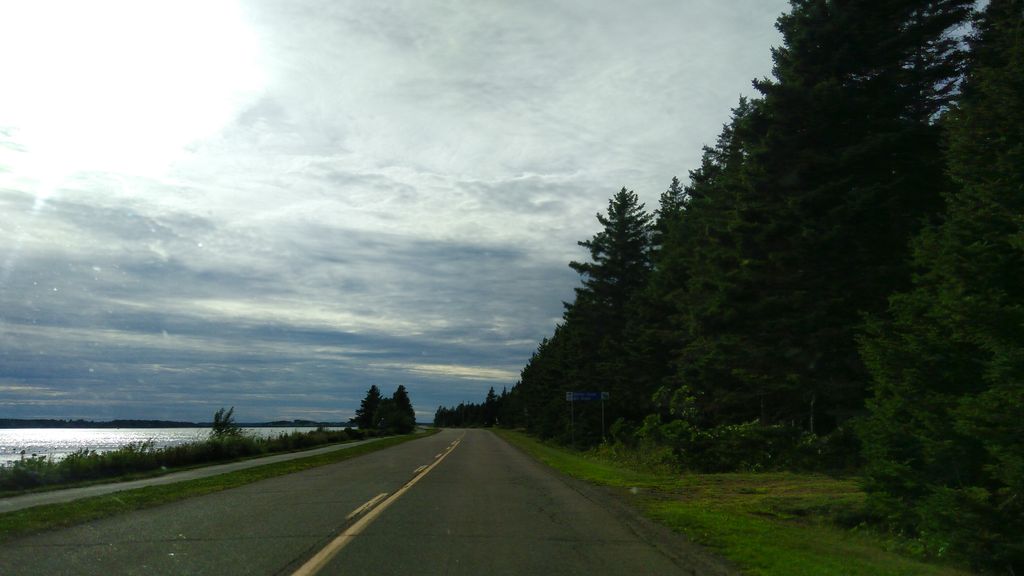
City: charlottetown